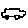
Label: car